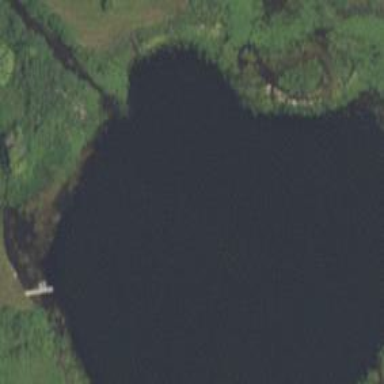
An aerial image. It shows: Beautiful lake surrounded by nature.